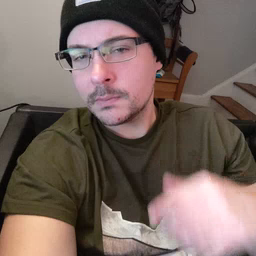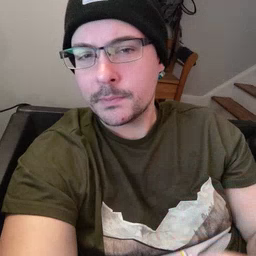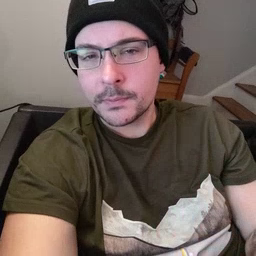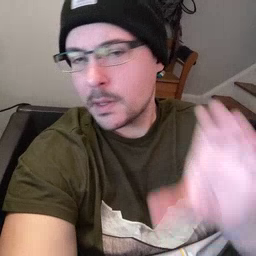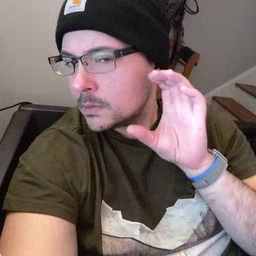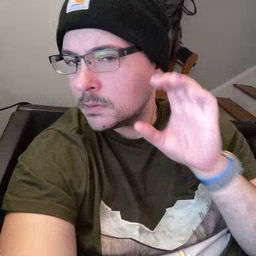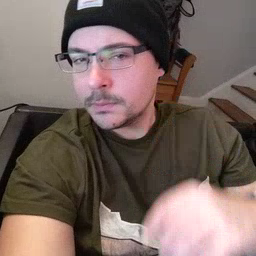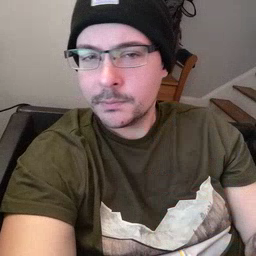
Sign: listen